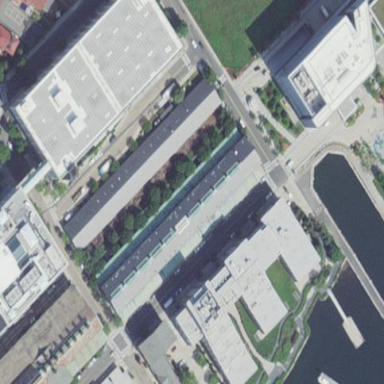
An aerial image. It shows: Building with parking facilities.